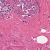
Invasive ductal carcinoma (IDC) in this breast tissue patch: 0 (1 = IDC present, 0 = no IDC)